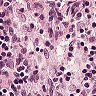
Metastatic tissue present: no